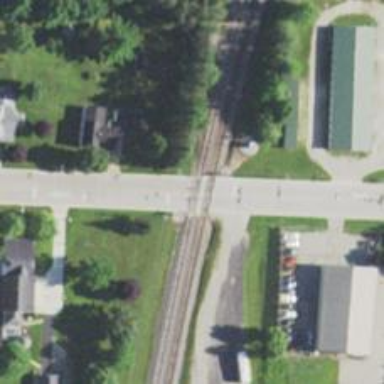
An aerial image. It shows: Railway siding for service.